Question: I'm trying to get a Bootstrap textfield embedded in a panel going to go to 100% remaining space-width in the panel. But this is what I get:

The blue border is the edge of the panel.
This is the code I have:
'''
<div class="input-group ">
<div class="input-group input-group-lg">
<a id="pdfUrlButton" class="input-group-btn btn btn-default go inline"><span class="glyphicon glyphicon-folder-open"></span>Bestand kiezen </a>
<input id="pdfLoc" type="text" class="form-control disabled" placeholder="Nog geen rooster gekozen">
<input type="file" name="pdfUrl" id="pdfUrl" class="hidden"/>
</div>
<div id="pdfAlert" class="alert alert-danger hide">Dit is geen PDF!</div>
</div>
'''
I know this question gets asked a lot, but I simply can't get it to work with the found answers.
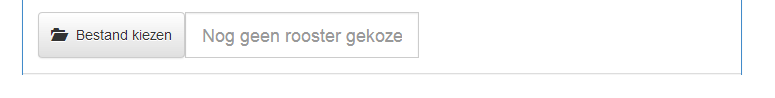
Answer: I eventually fixed it with an example from their own components guide:
'''
<div class="row">
<div class="col-lg-6">
<div class="input-group">
<span class="input-group-btn">
<button class="btn btn-default" type="button">Go!</button>
</span>
<input type="text" class="form-control">
</div><!-- /input-group -->
</div><!-- /.col-lg-6 -->
<div class="col-lg-6">
<div class="input-group">
<input type="text" class="form-control">
<span class="input-group-btn">
<button class="btn btn-default" type="button">Go!</button>
</span>
</div><!-- /input-group -->
</div><!-- /.col-lg-6 -->
</div><!-- /.row -->
'''
See <URL> for details.